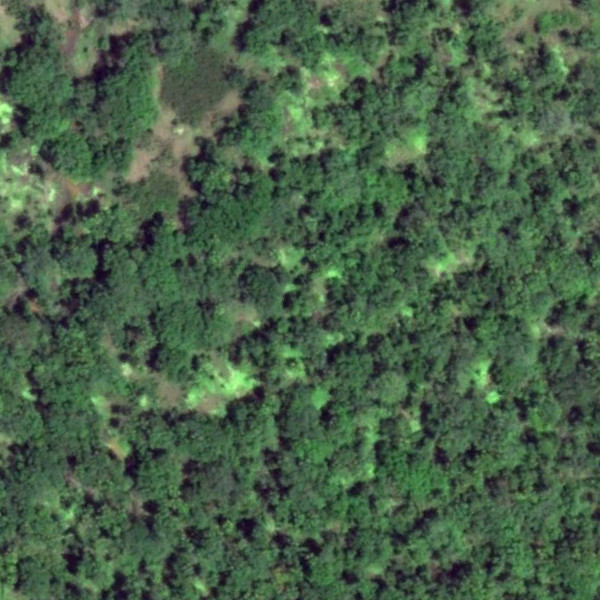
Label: Forest